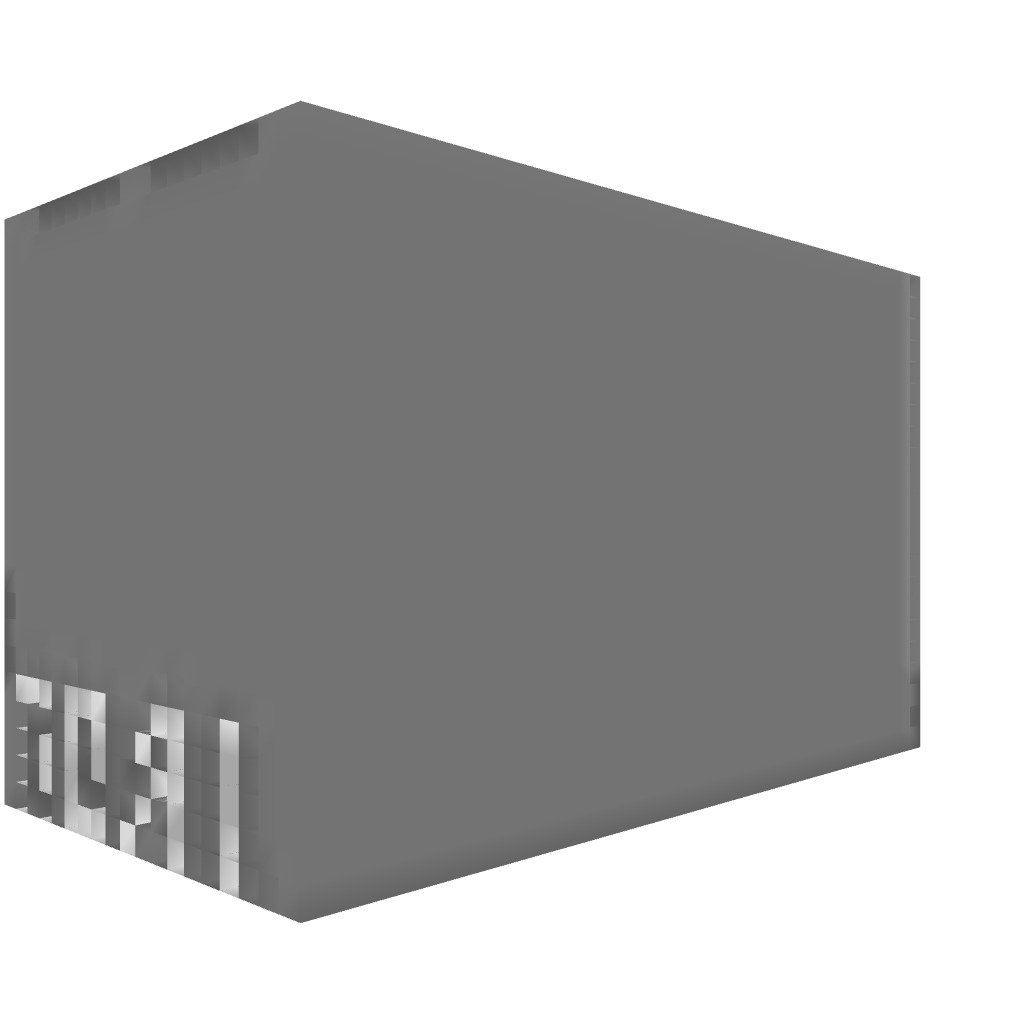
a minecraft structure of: Iron Parkour bad low quality